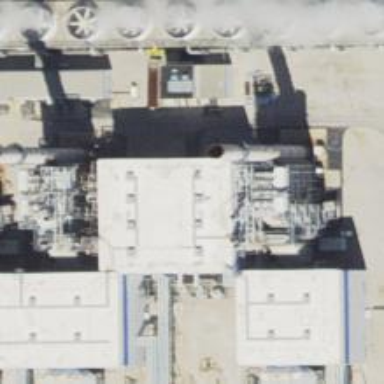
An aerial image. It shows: Gas-powered generator.